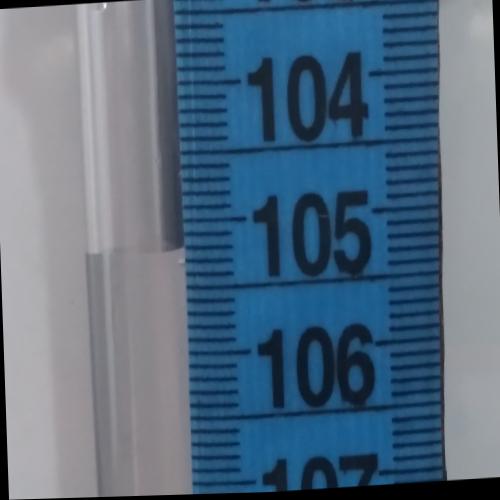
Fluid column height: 105.2 cm